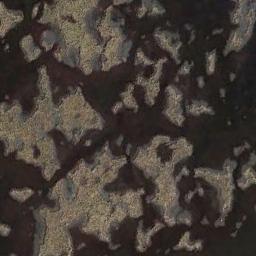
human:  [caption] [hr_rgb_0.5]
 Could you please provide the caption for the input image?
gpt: There are many different areas of water surrounded by wetlands .

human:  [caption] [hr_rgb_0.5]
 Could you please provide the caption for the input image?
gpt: Brown trivial bare land in the river in a wetland .

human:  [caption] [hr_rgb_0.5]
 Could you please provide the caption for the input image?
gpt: The wetland consists of bare land and water .

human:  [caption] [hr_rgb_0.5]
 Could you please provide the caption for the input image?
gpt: There are two small lakes in this wetland  , and the rest area is covered by vegetation .

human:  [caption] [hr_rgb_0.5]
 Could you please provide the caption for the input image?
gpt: There are many water areas and some bare land on the wetland .